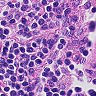
Metastatic tissue present: no